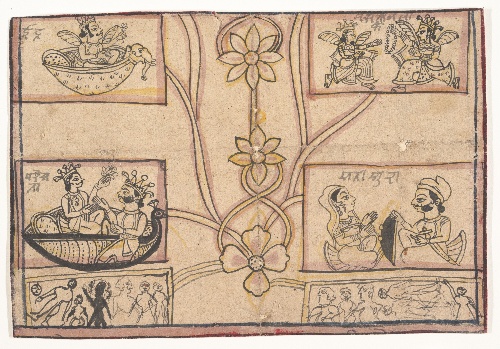
Date: 1850
Object type: Painting
Classification: Paintings
Medium: Ink and opaque watercolor on paper
Culture: India (Madhya Pradesh, Gwalior or Indore)
Dimensions: 7 1/8 x 10 3/8 in. (18.1 x 26.4 cm)
Department: Asian Art
Credit line: Gift of Daniel J. Slott, 1977
Accession year: 1977
Repository: Metropolitan Museum of Art, New York, NY
Tags: Men|Women|Flowers|Astrology